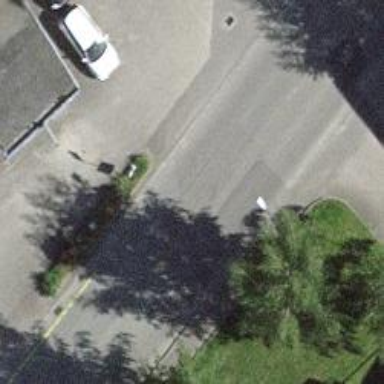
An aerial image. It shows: Bus stop along the road.